Question: I want to add arrow for a series of curves in 'gnuplot'. The question is how to put arrow in the center of a curve. My solution is to find line segment in the points sequence, and draw an arrow for this line segment. It works but the size of arrows are different.
I have write a code with python+gnuplot, it works but looks ugly
'''
#!/bin/python
import numpy as np
import Gnuplot
def middleArrowCurve(g, x,y, percent, reverse=False):
d = Gnuplot.Data(x,y,with_='l')
index = int(len(x)*percent)
fromx,tox = x[index],x[index+1]
fromy,toy = y[index],y[index+1]
g('set style arrow 1 front head filled size screen 0.03,15 lt 1 lw 1')
if reverse:
g('set arrow from ' + str(tox) + ',' + str(toy) + ' to ' + str(fromx) + ',' + str(fromy) + ' as 1')
else :
g('set arrow from ' + str(fromx) + ',' + str(fromy) + ' to ' + str(tox) + ',' + str(toy) + ' as 1')
return d
def stableNode2():
g = Gnuplot.Gnuplot(persist=1)
g('set term png')
g('set output "stableNode2.png"')
g('unset key')
g('unset tics')
g('unset border')
g('set xrange [-1:1]')
g('set yrange [-1:1]')
data = []
reverse = False
for s in [-1,1]:
x = np.linspace(s,0,20)
data.append(middleArrowCurve(g,x,0.6*x**2,0.5,reverse))
data.append(middleArrowCurve(g,x,-0.6*x**2,0.5,reverse))
data.append(middleArrowCurve(g,x,2*x**2,0.5,reverse))
data.append(middleArrowCurve(g,x,-2*x**2,0.5,reverse))
data.append(middleArrowCurve(g,x,x*0,0.5,reverse))
data.append(middleArrowCurve(g,x*0,x,0.5,reverse))
g.plot(*data)
stableNode2()
'''

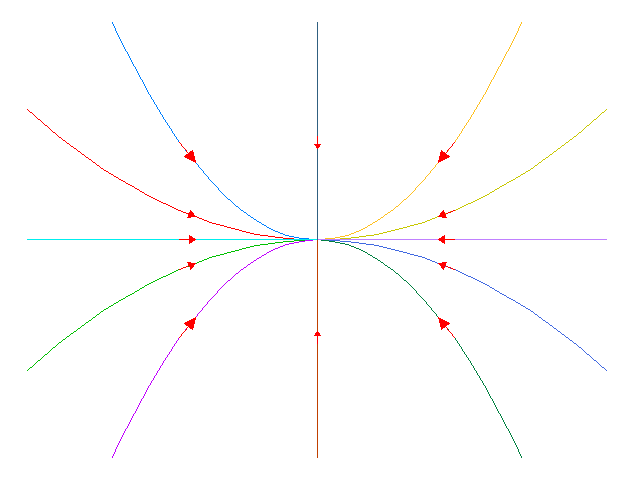
Answer: As of version 4.6 gnuplot automatically scales the arrow head if the arrow length is less than twice the head's length. In version 5.0 (almost stable, 5.0RC2 is out) an additional arrow parameter 'fixed' was introduced which prevents this scaling. So using the line
'''
g('set style arrow 1 front head filled size screen 0.03,15 fixed lt 1 lw 1')
'''
gives the result:

In version 4.6 I don't know any other workaround than increasing the length of some arrows.